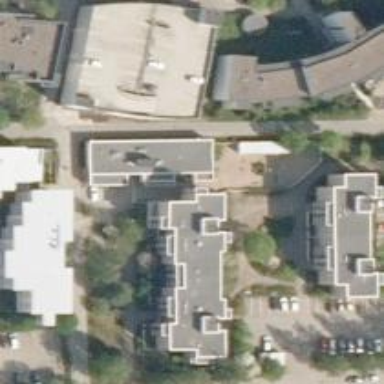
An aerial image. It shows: Kindergarten.